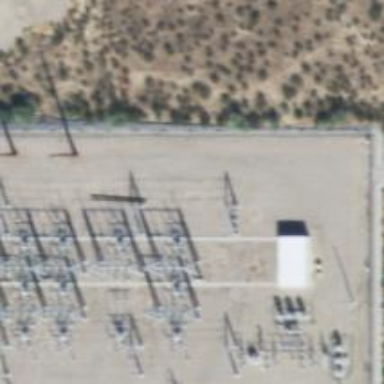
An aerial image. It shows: Switch for power supply.